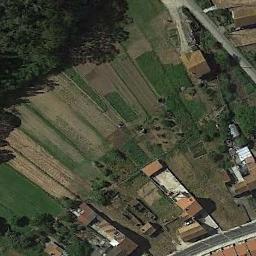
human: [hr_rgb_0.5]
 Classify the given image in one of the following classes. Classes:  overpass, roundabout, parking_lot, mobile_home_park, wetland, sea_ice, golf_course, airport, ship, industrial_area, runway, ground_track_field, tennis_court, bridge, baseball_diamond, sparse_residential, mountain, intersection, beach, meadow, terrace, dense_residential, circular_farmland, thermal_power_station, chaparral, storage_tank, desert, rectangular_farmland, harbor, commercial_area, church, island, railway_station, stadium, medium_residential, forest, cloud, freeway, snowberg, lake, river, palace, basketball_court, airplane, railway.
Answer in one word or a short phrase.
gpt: terrace